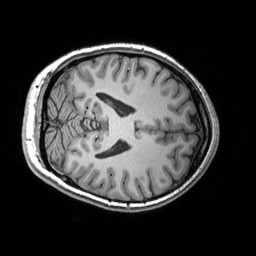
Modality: T1w
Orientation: axial
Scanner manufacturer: siemens
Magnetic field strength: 3 T
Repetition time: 2.53 s
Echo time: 0.00299 s